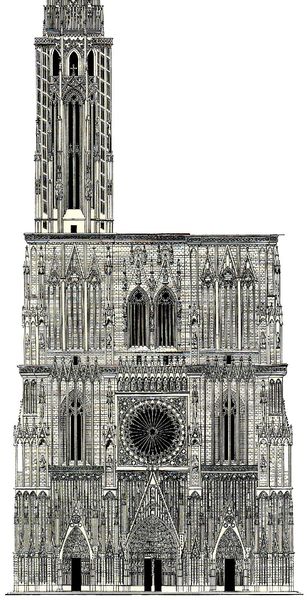
Titel: Westfassade des Straßburger Münsters
Standort: Straßburg, Münster (EU - F)
Schlagwörter: fenster, schwarz, skizze, weiss, zeichnung, dame, rose, architektur, stein, kirche, front, gotik, rund, turm, ansicht, fassade, mauer, verzierung, eingang, dom, münster, kathedrale, photo, portal, gotisch, rosette, spitzbogen, bauwerk, notre dame, architekt, kirchenfenster, köln, notre, strassburg, norte dam